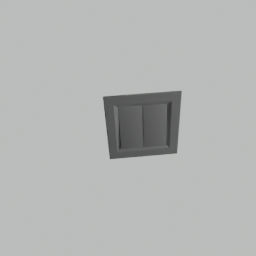
Label: appliances